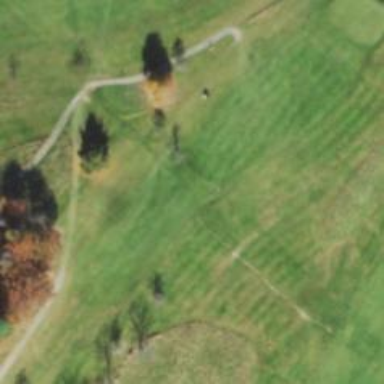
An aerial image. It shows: Golf fairway surrounded by grass.